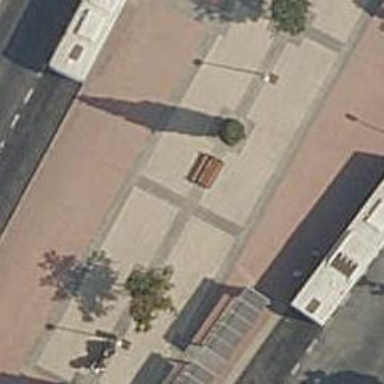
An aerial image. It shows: Bench for seating.